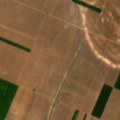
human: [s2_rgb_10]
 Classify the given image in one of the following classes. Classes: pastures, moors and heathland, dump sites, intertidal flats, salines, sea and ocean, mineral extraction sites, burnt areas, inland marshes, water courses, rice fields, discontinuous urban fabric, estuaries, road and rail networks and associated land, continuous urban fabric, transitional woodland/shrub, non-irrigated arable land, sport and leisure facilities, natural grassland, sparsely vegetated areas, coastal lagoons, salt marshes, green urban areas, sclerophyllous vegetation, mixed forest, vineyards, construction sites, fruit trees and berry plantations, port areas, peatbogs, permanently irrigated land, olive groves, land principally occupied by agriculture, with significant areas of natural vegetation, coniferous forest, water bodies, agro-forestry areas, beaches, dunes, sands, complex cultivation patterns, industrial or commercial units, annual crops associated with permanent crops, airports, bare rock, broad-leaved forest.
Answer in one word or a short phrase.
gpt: non-irrigated arable land